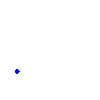
Particle: pion